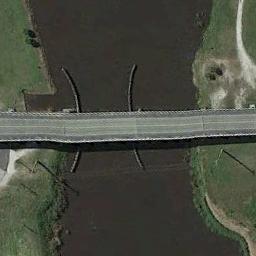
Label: bridge